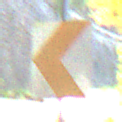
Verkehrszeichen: RichtungstafelnInKurvenKleinRechts
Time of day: Midday
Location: Outdoor (Urban)
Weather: Clear
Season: NotSpecified
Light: Natural